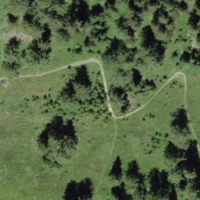
EUNIS habitat code: 44
Species observed at this site:
Arnica montana
Dactylorhiza majalis